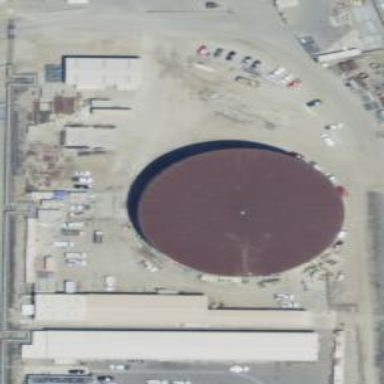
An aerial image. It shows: Storage tank building.